Field crop: maize
Growth stage: 2
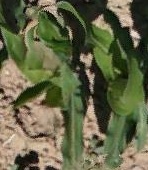
Species: maize